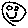
Label: smiley face